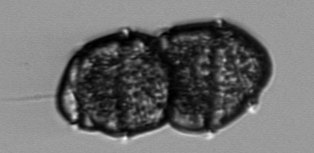
Label: Margalefidinium